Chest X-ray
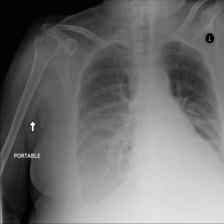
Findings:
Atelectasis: positive
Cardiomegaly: negative
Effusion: positive
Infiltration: negative
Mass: negative
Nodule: negative
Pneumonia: negative
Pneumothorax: negative
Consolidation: negative
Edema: negative
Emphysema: negative
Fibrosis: negative
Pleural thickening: negative
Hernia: negative